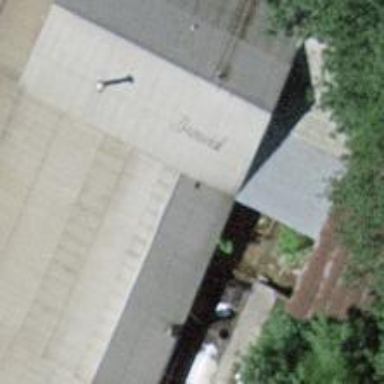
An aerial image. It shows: Industrial building.